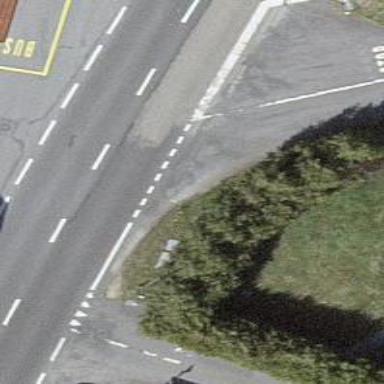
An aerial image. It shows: Hedge acting as barrier.